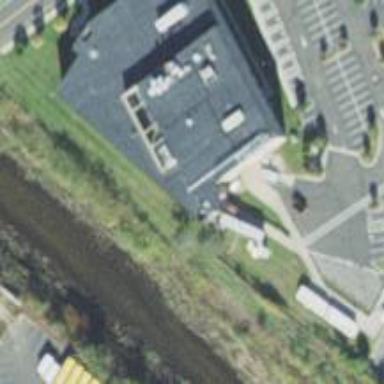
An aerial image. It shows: Part of building.